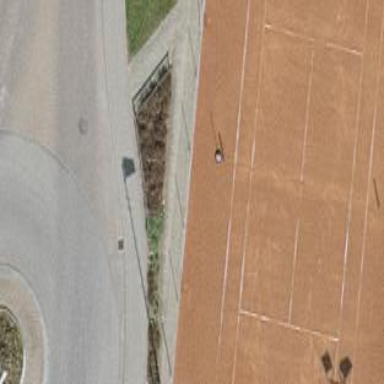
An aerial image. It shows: Tennis court on pitch.